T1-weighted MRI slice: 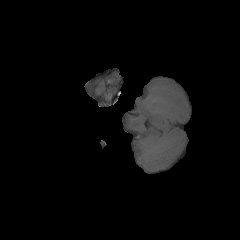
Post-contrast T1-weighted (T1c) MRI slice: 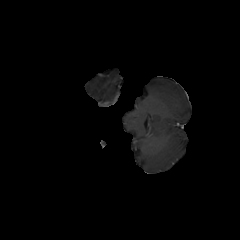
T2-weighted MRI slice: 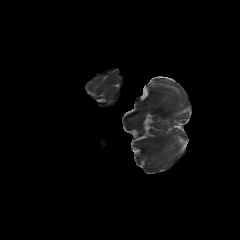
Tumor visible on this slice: no